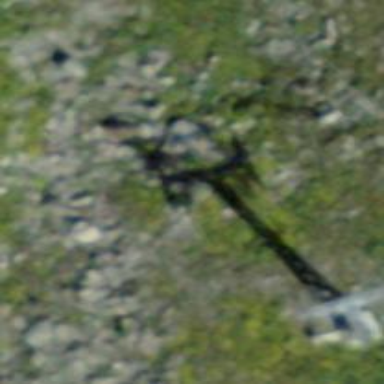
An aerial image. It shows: Pylon for aerialway.